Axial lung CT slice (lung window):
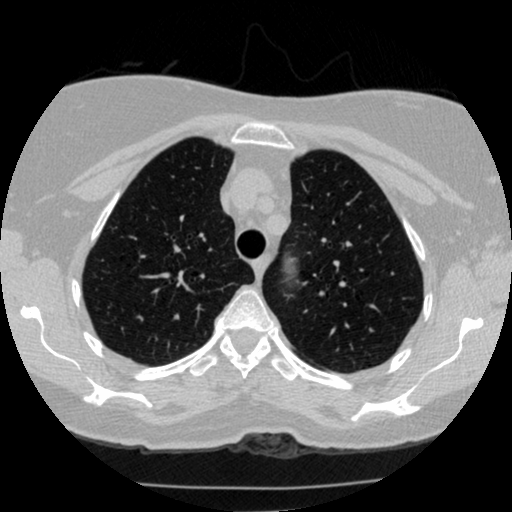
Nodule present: no